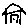
Label: house